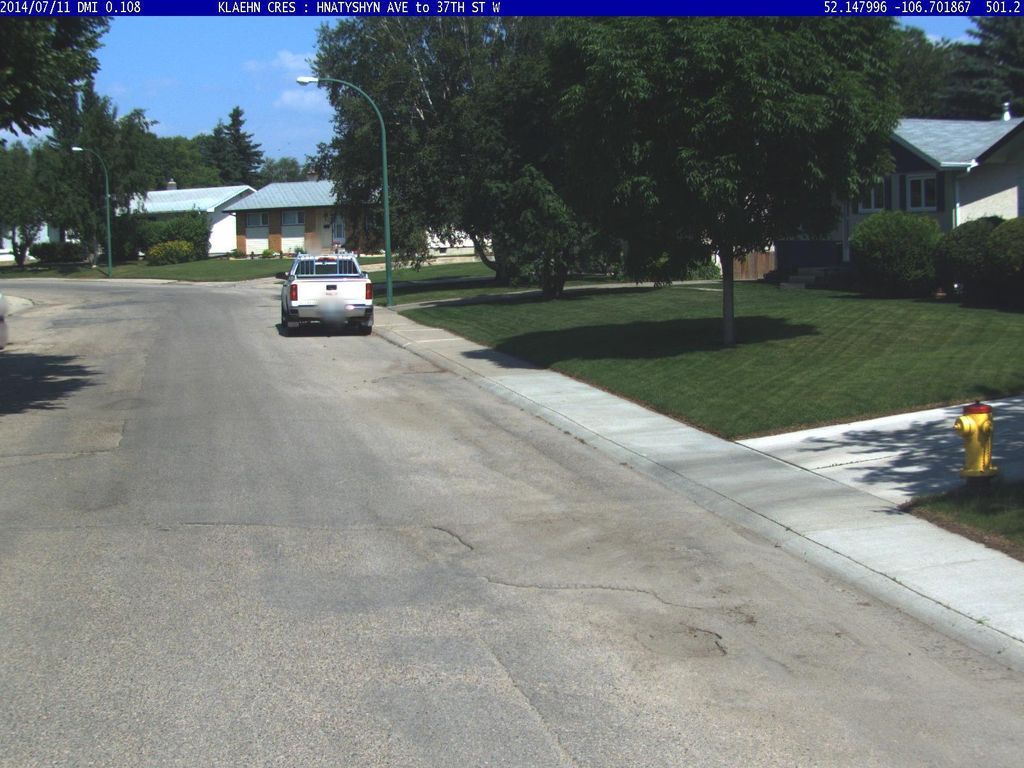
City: saskatoon